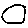
Label: moon